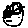
Label: moon